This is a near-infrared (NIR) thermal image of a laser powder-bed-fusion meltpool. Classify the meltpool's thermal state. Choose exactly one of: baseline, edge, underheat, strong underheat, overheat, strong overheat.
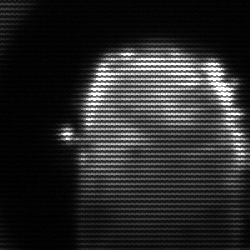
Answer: baseline